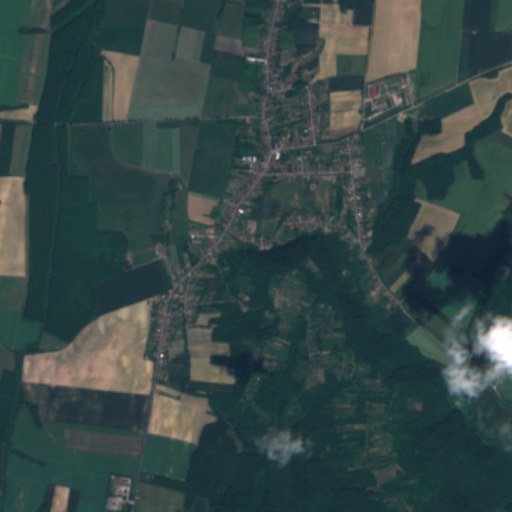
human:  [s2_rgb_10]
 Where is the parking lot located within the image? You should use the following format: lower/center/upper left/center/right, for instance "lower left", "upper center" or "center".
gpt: The parking lot is located in the upper center of the image.
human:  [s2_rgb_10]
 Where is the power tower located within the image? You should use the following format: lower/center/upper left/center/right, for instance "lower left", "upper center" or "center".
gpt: The power tower is located in the upper left of the image.
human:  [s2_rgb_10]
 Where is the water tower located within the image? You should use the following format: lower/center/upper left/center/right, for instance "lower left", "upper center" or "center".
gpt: The water tower is located in the upper right of the image.
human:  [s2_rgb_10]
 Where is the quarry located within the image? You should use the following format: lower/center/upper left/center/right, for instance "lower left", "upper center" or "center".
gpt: There is no quarry in the image.